Question: Hello guys this is a very simplified version of my table:

I will like to make four mysql querys to this table. All of them will have to count the total visits where is equal to some particular and different from . One query have to count the visits today, the other in this week, the month and the total visits. Im not very expert on MySQL, i can certainly solve this using PHP but i prefer to put the load on my sql server. Thanks for your help!
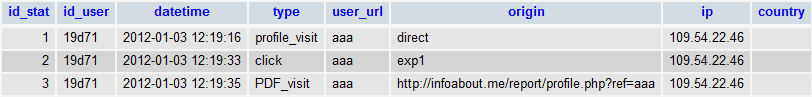
Answer: Give these a go. I don't know what your table is called so I have referrered to it as 'trafficTable':
'''
-- Visits today
select count(*) as visits_today
from trafficTable tt
where tt.type != 'click'
and tt.id_user = '19d71'
and datetime >= curdate();
-- Visits this week
select count(*) as visits_this_week
from trafficTable tt
where tt.type != 'click'
and tt.id_user = '19d71'
and yearweek(datetime) = yearweek(curdate());
-- Visits this month
select count(*) as visits_this_month
from trafficTable tt
where tt.type != 'click'
and tt.id_user = '19d71'
and year(datetime) = year(curdate())
and month(datetime) = month(curdate());
-- Total visits
select count(*) as total_visits
from trafficTable tt
where tt.type != 'click'
and tt.id_user = '19d71';
--- if you want the last month - this help other ppl in other thread
select count(*) as visits_this_month
from trafficTable tt
where tt.type != 'click'
and tt.id_user = '19d71'
and year(datetime) <= year(curdate())
and month(datetime) <= month(curdate());
'''